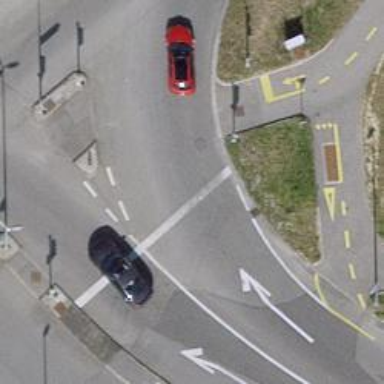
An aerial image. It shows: Crossing with traffic signals.